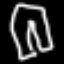
Label: pants